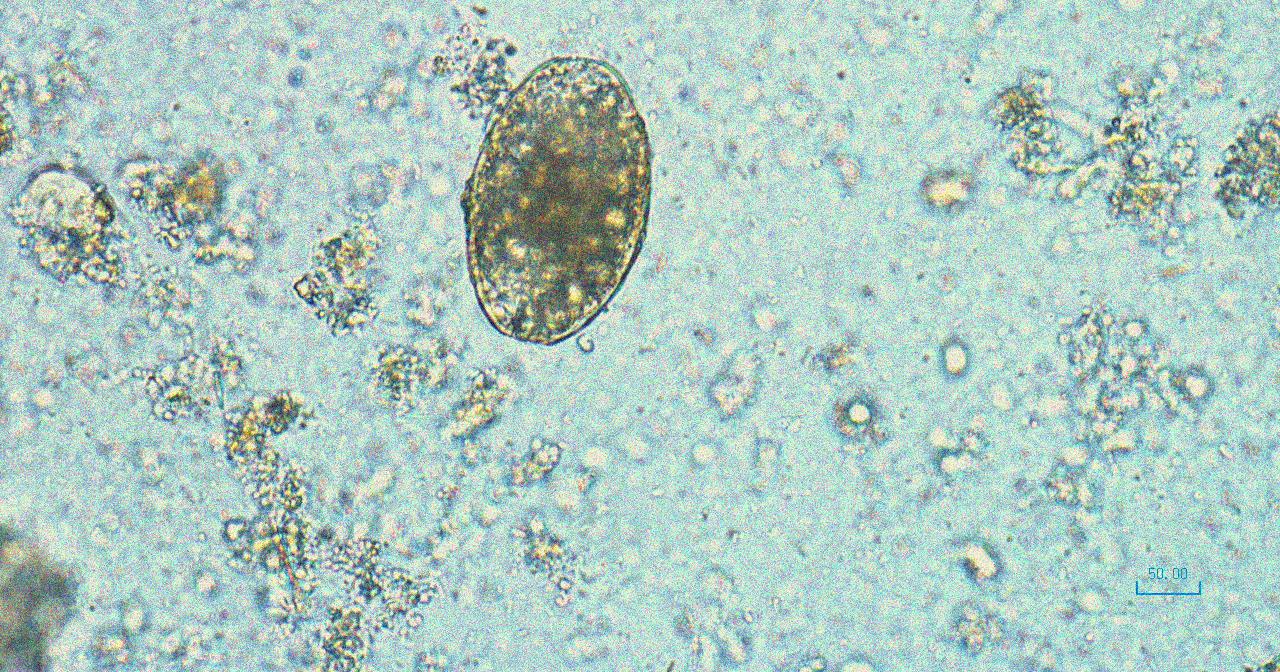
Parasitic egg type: Ascaris lumbricoides